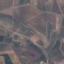
Land use / land cover: PermanentCrop